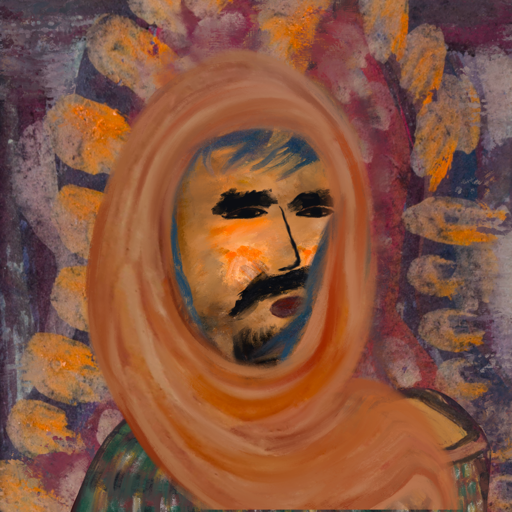
Background: Doll, Head And Neck Side: Gypsy_Queen, Face Side: Mosgoul, Bust: After_Raid, Hair Side: In_The_Sun, Head Accessory: Pious_Lady_Scarf, Second Necklace: Blank, Necklace: Blank, Baby: Blank